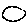
Label: circle